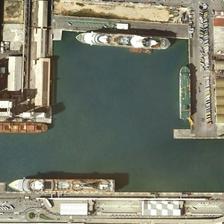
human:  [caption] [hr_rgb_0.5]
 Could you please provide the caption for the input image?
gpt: several boats are in a port near a wharf .

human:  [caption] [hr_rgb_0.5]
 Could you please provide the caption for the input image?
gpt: a relatively small port .

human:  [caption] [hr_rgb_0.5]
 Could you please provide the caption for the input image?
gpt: several boats are in a port near a wharf .

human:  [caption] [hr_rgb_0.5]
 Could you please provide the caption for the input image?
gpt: the blue sea surrounded by the port .

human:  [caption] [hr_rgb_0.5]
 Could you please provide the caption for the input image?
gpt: a relatively small port .